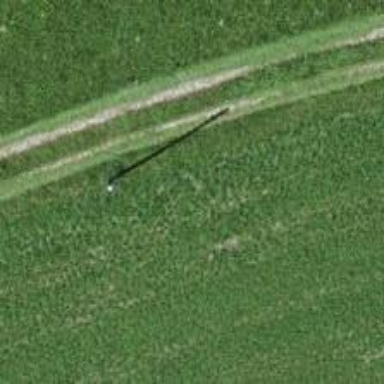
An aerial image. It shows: Minor power line.